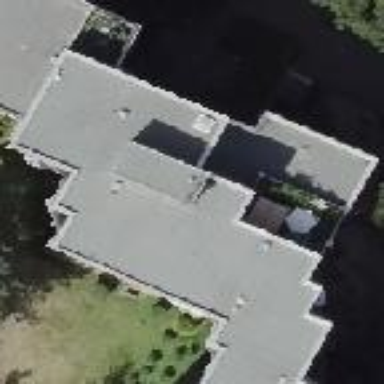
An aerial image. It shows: Apartment building with flat roof.